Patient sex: F
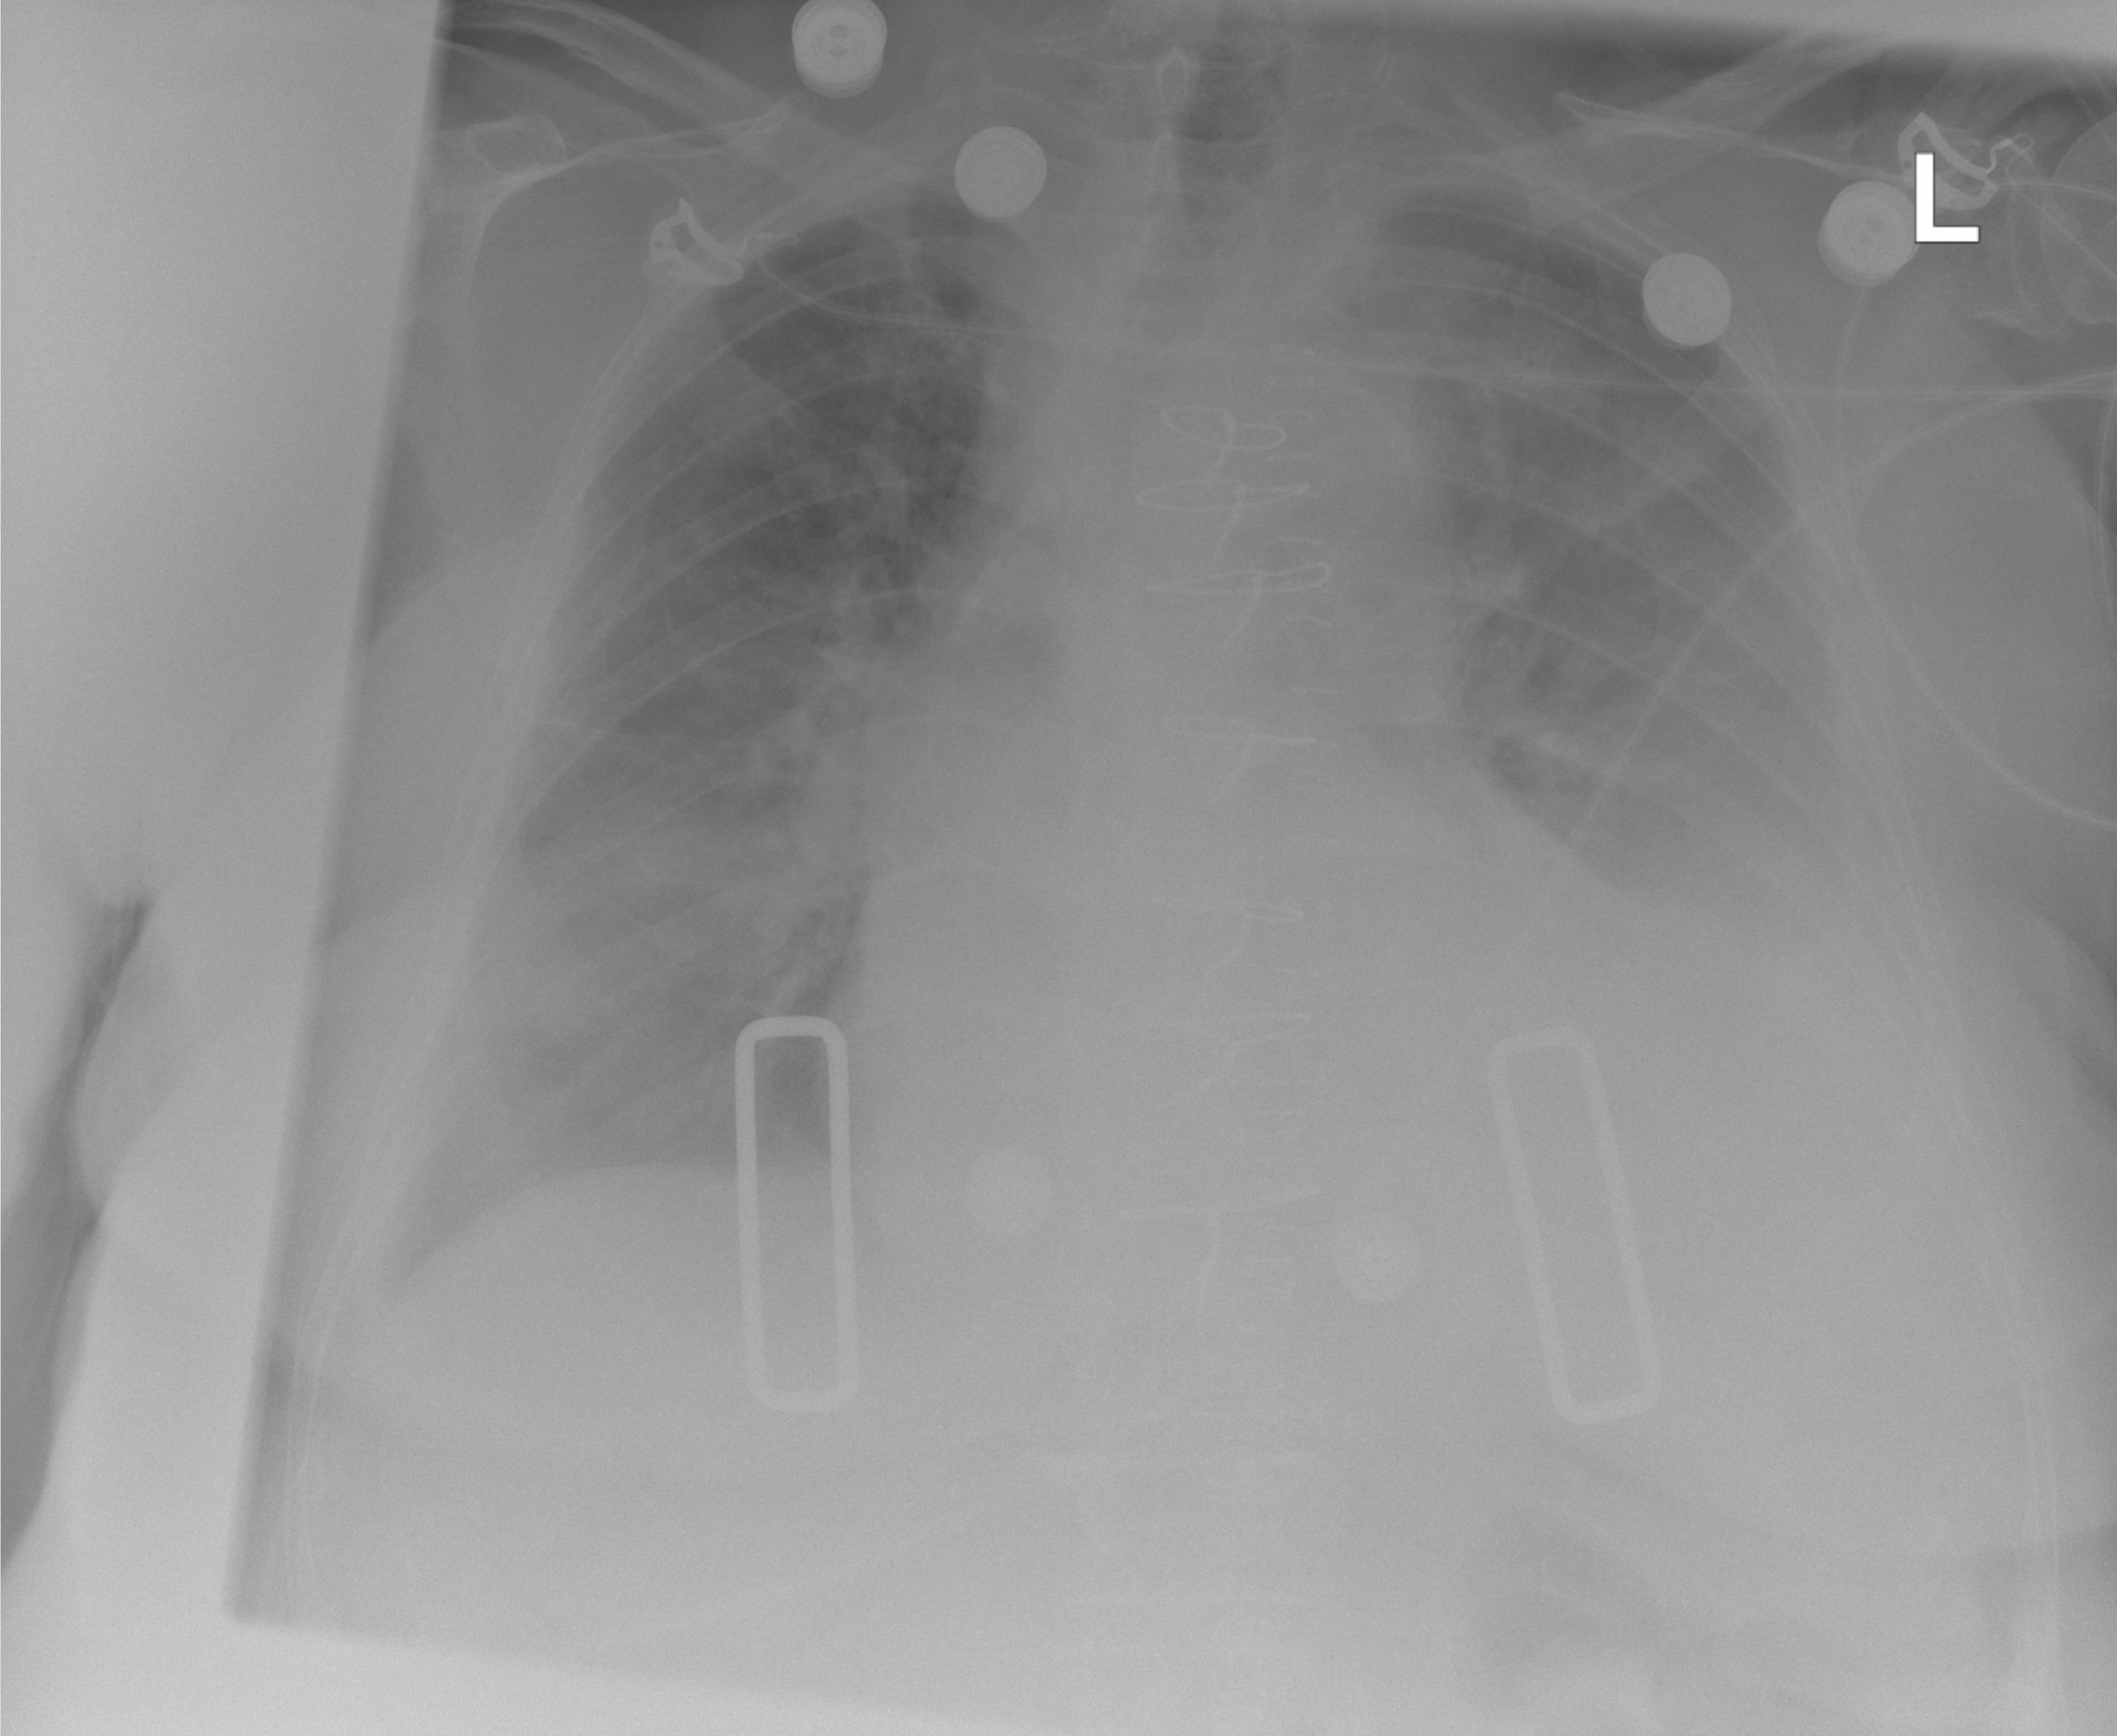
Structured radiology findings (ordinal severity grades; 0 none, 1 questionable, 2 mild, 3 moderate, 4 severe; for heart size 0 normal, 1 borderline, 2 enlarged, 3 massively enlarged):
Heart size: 2
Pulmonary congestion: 2
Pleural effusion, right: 0
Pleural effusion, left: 2
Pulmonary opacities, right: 1
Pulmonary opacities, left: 1
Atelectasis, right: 1
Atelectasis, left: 2